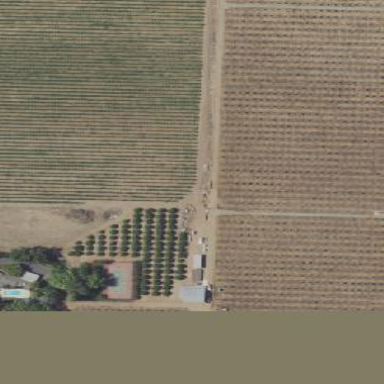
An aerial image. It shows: Orange orchard with open space properties.